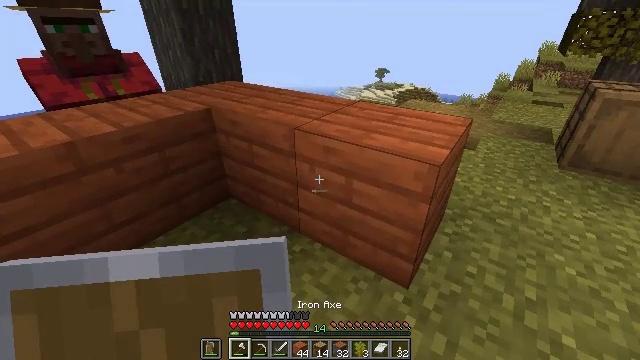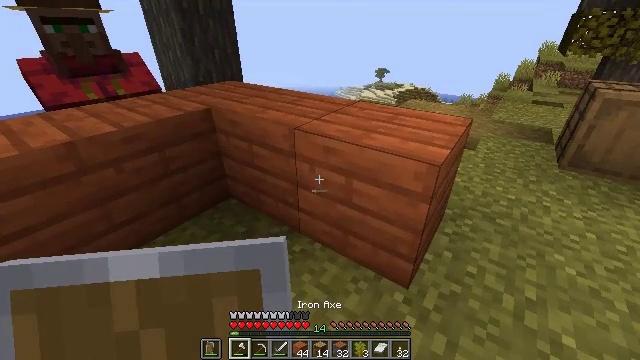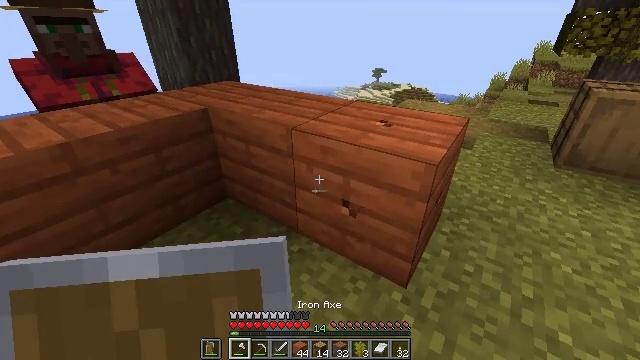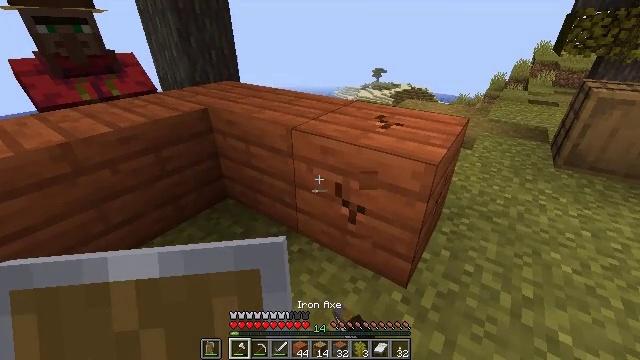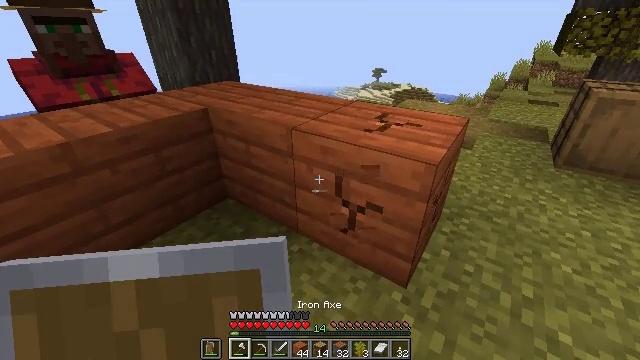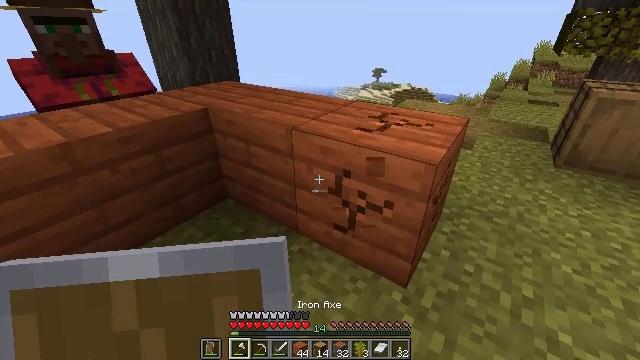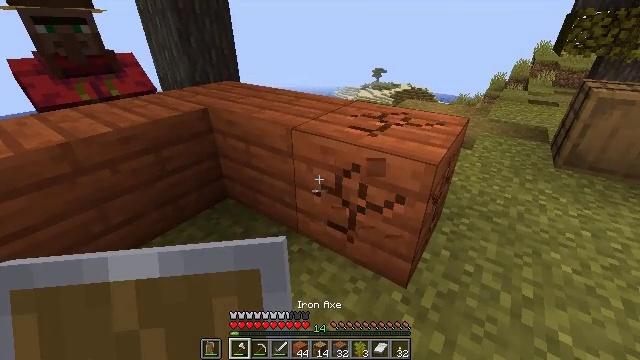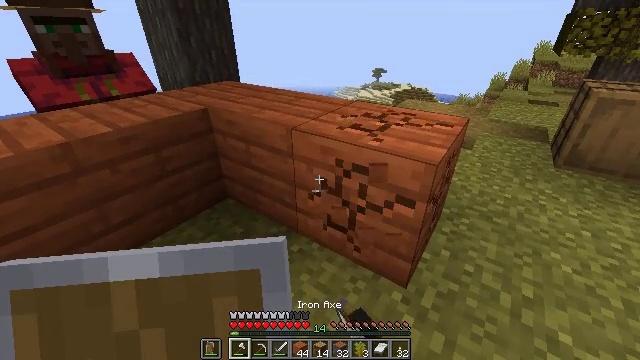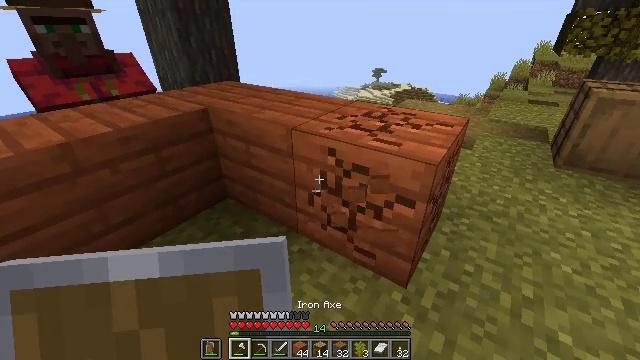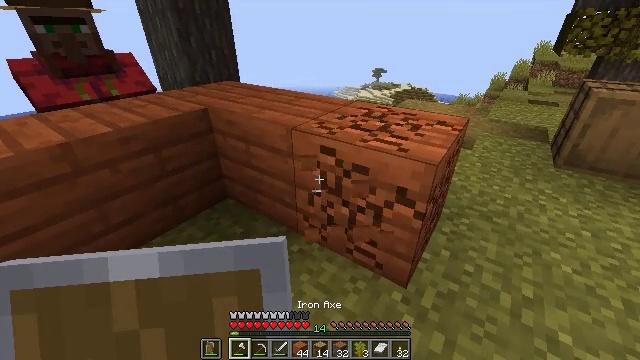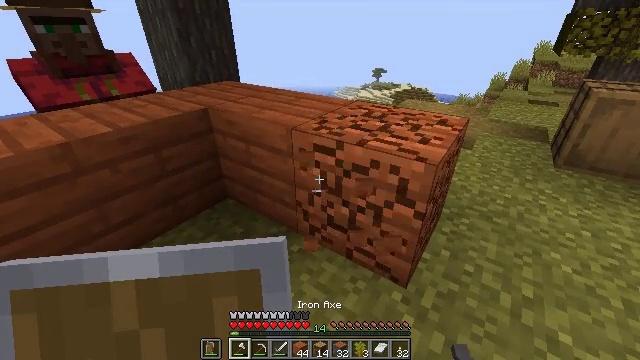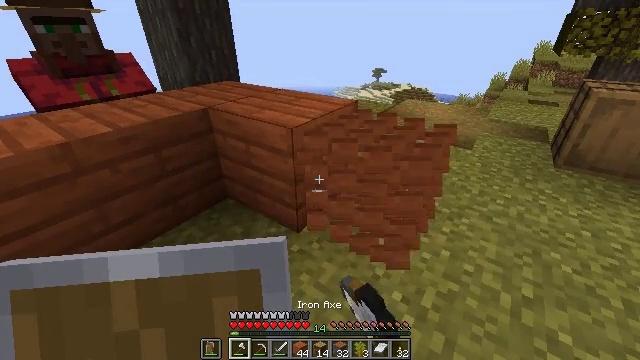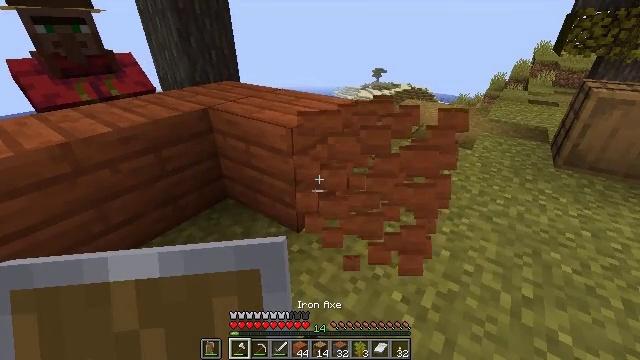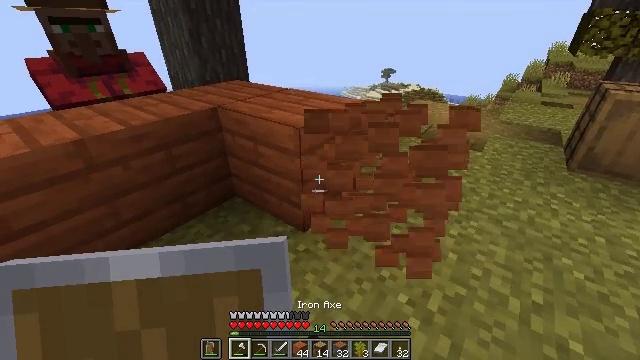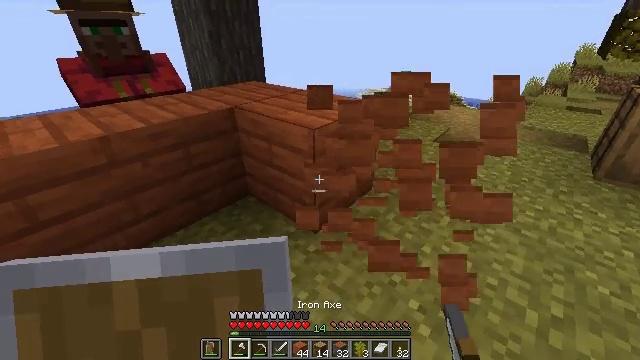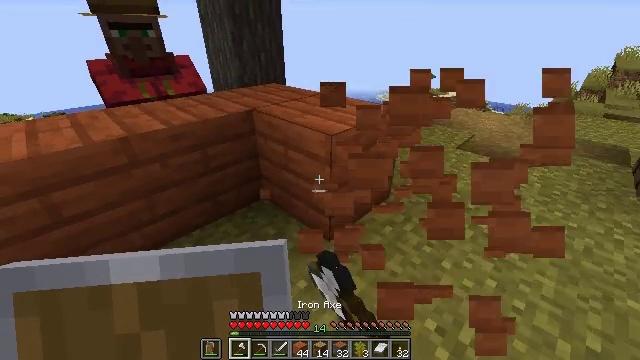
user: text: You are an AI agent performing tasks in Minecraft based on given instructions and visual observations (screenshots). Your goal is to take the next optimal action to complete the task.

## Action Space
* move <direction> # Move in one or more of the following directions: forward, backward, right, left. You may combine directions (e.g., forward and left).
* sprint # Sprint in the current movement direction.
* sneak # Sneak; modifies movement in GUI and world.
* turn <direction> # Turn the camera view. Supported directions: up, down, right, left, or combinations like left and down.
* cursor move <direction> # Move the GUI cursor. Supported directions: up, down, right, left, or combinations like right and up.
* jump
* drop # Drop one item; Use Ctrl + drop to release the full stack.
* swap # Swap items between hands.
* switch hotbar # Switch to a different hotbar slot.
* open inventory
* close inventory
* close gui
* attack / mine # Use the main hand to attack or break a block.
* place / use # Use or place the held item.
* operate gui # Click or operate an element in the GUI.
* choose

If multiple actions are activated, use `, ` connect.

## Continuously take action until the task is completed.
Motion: motion action
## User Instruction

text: Remove acacia planks from a building.
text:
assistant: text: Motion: no_op
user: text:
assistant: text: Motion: attack / mine
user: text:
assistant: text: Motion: attack / mine
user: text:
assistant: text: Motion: attack / mine
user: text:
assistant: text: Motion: attack / mine
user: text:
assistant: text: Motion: attack / mine
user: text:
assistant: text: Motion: attack / mine
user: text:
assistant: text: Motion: attack / mine
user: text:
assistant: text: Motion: attack / mine
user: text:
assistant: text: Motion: attack / mine
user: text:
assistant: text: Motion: attack / mine
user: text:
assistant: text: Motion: attack / mine
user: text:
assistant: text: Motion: turn left, attack / mine
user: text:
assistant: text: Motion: turn left, attack / mine
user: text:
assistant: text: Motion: move forward, turn left, attack / mine
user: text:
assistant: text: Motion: move forward, turn left, attack / mine
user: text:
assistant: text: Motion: move forward, turn left, attack / mine
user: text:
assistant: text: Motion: move forward, attack / mine
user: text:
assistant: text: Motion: attack / mine
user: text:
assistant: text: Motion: attack / mine
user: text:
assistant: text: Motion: attack / mine
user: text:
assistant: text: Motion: attack / mine
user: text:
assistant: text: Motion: attack / mine
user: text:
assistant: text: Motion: attack / mine
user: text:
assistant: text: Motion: attack / mine
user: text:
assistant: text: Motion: attack / mine
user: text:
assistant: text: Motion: attack / mine
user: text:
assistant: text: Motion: attack / mine
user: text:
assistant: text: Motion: attack / mine
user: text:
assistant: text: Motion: turn right, attack / mine